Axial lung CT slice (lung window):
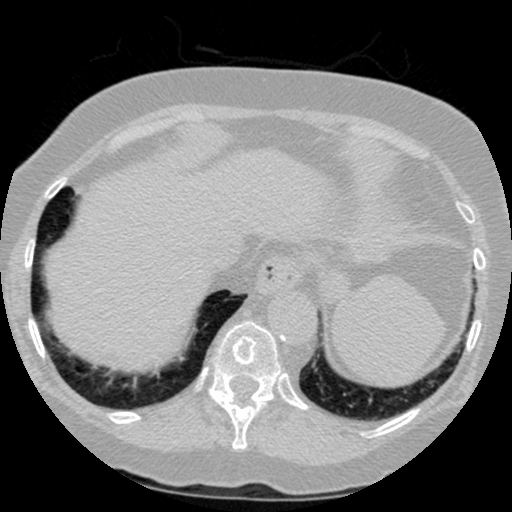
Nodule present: no